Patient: sex M, age 62
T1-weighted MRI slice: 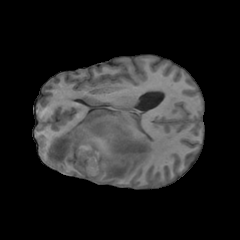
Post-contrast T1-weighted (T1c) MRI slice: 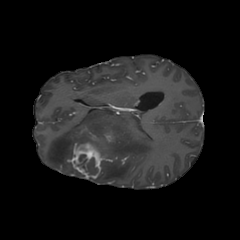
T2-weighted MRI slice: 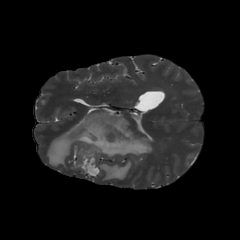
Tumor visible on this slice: yes
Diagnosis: Glioblastoma, IDH-wildtype
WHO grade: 4